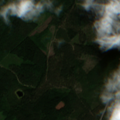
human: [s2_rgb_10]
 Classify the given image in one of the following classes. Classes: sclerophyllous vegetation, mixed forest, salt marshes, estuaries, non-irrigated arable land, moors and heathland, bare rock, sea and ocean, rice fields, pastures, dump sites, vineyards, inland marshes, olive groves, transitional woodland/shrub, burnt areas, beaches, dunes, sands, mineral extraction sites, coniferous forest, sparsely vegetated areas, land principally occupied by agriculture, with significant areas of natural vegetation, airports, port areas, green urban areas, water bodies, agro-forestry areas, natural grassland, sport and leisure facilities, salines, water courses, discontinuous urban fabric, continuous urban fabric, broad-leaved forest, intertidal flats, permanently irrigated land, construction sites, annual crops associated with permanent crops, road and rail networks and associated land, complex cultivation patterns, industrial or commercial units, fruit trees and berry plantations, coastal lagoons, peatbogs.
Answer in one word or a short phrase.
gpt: mineral extraction sites, broad-leaved forest, coniferous forest, mixed forest